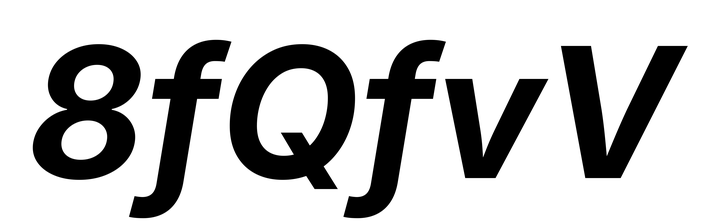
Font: Inter-Italic_Bold_Italic